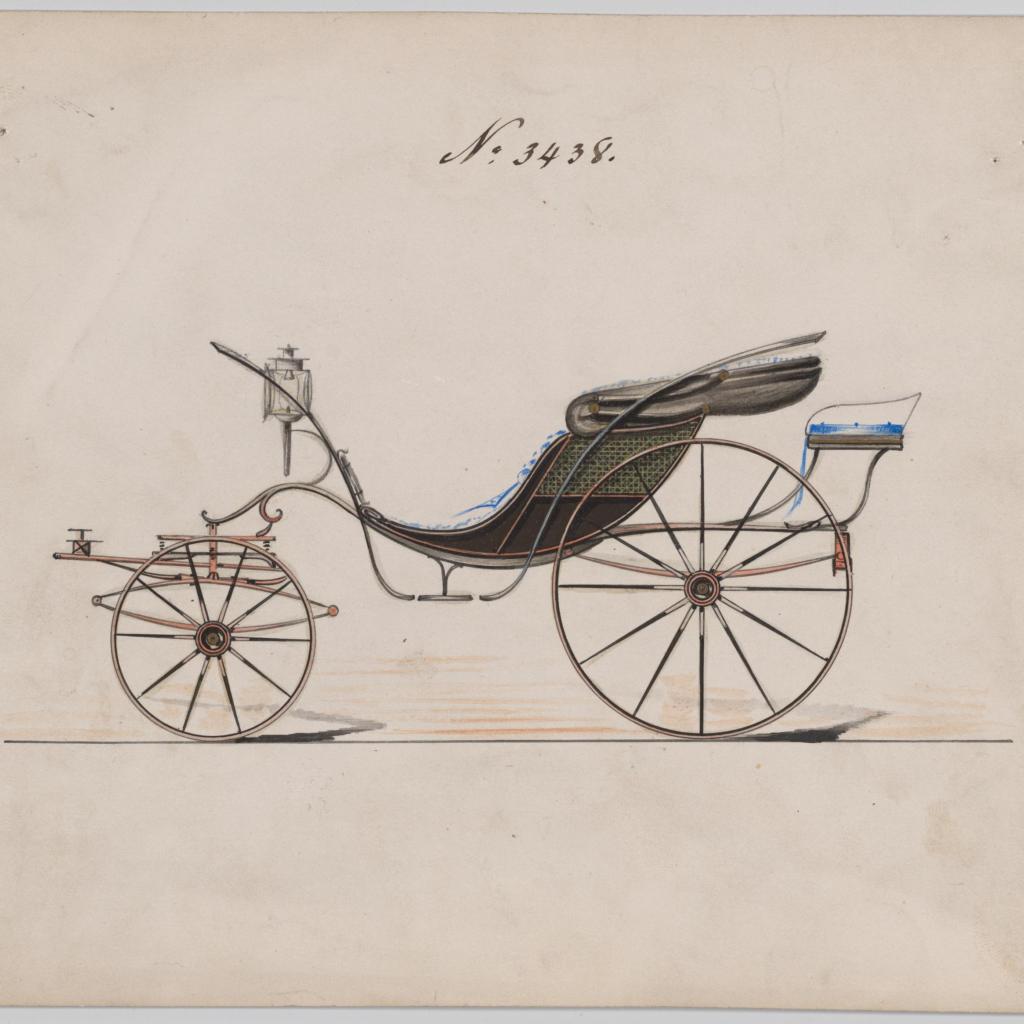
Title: Design for Pony Phaeton, no. 3438
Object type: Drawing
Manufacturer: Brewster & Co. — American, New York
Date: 1878
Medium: Pen and black ink, watercolor and gouache with gum arabic
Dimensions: Sheet: 6 3/8 x 9 1/4 in. (16.2 x 23.5 cm)
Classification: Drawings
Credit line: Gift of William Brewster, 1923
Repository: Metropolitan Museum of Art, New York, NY